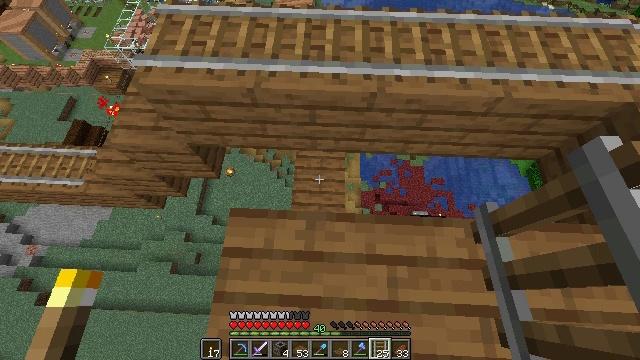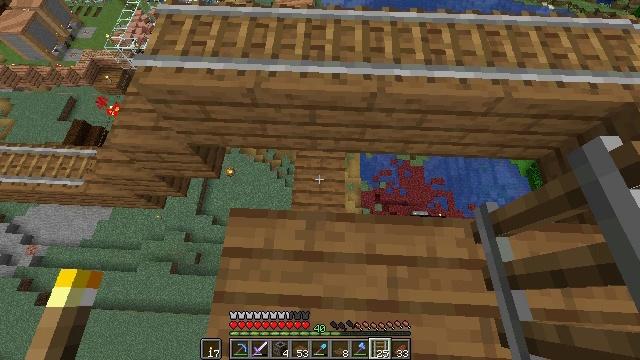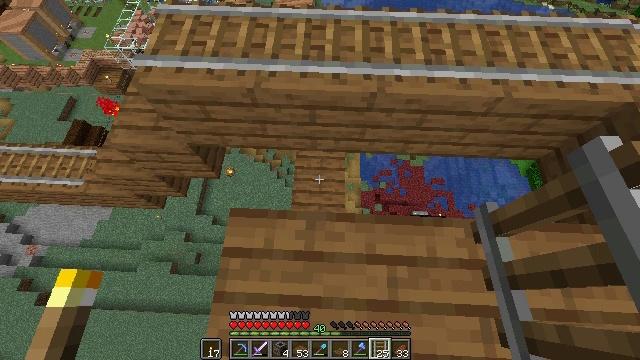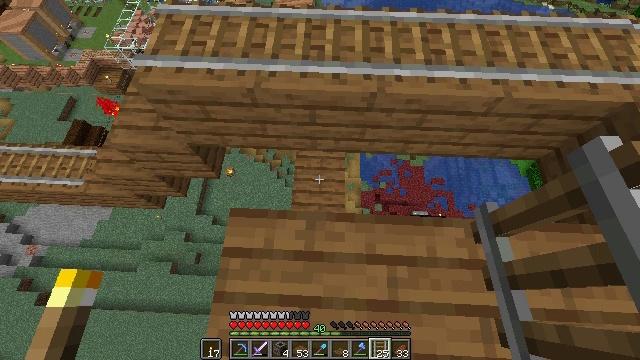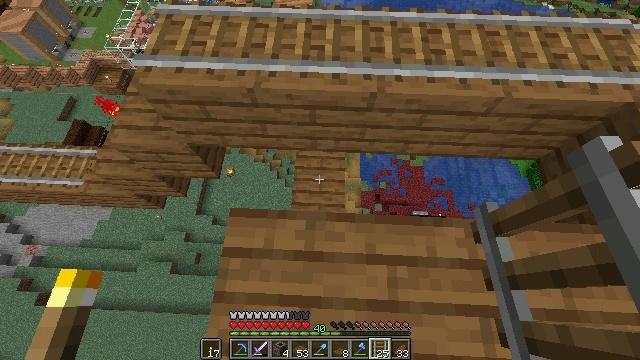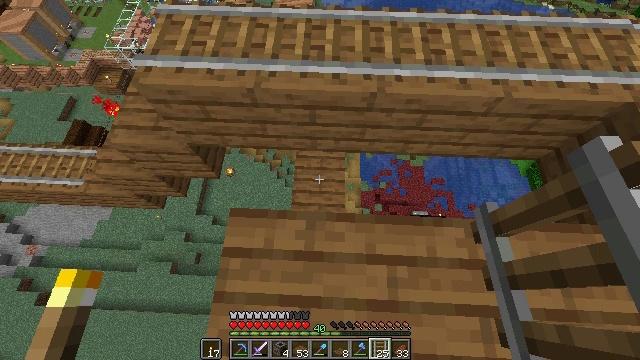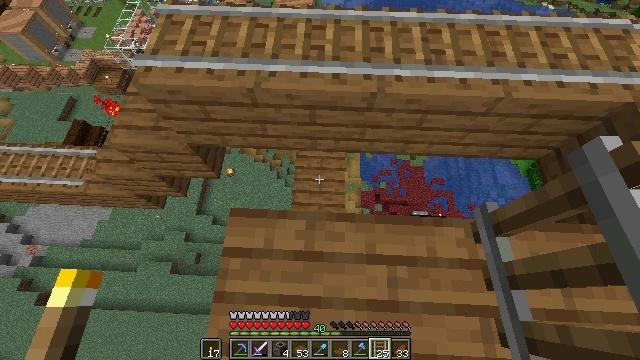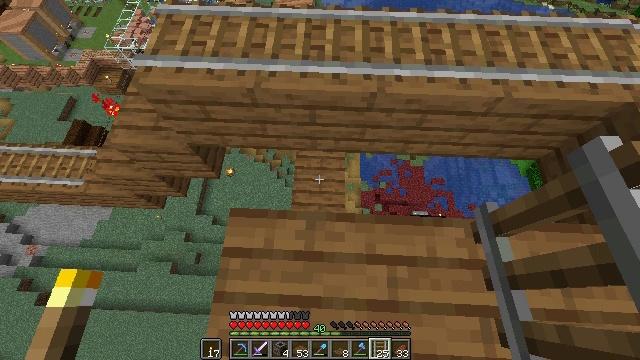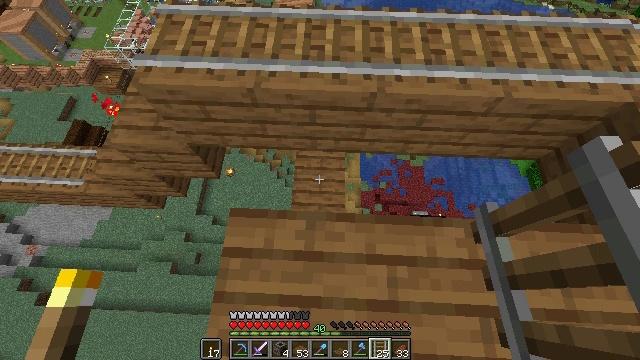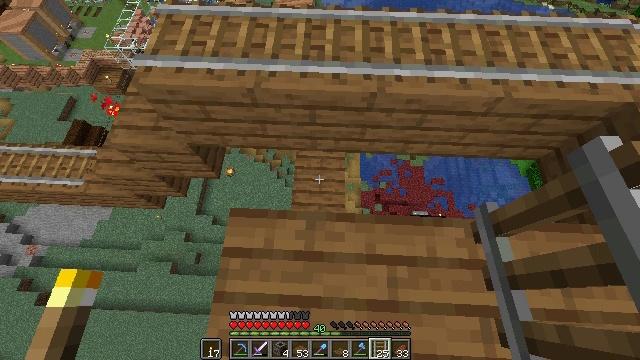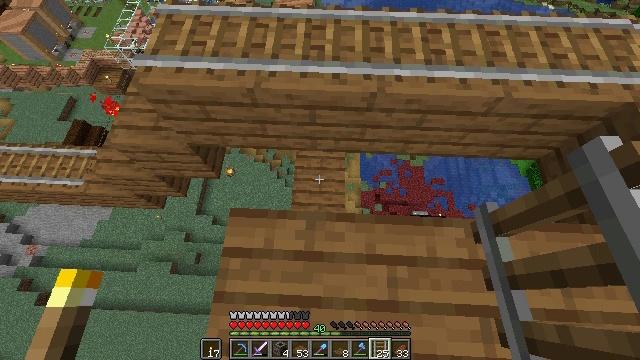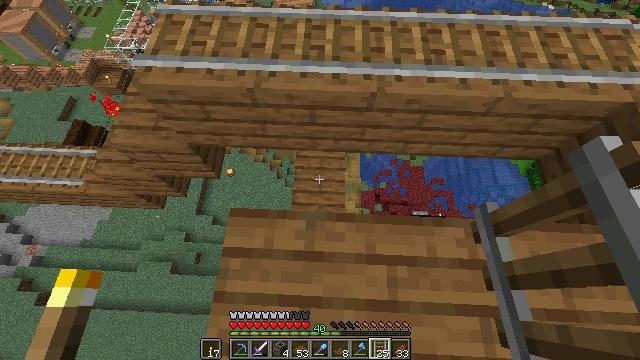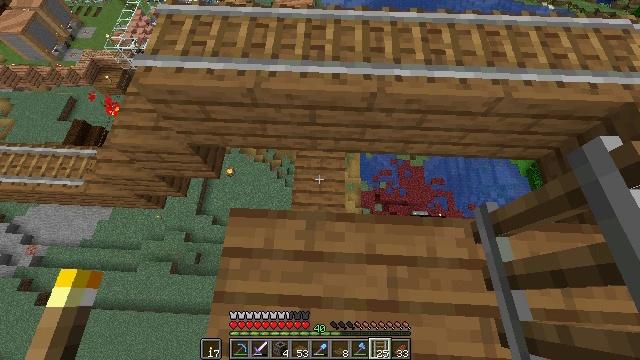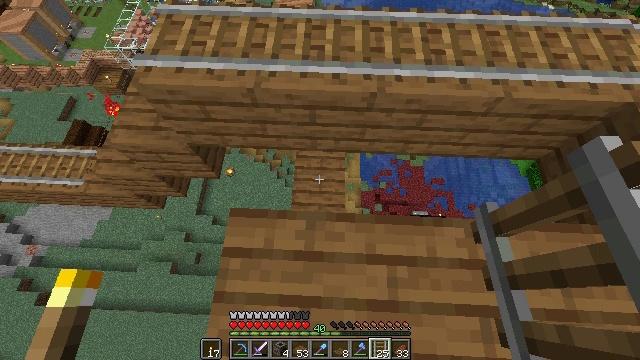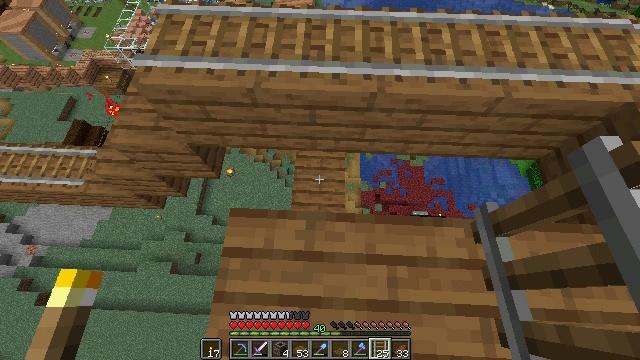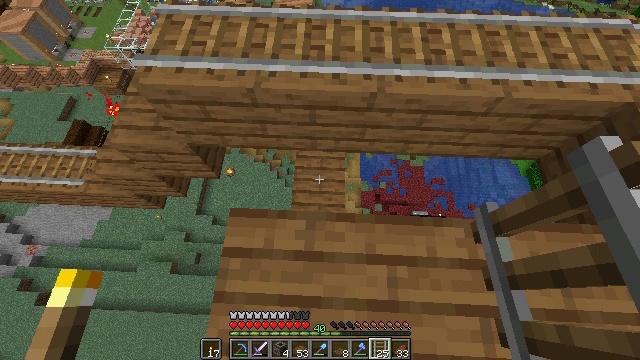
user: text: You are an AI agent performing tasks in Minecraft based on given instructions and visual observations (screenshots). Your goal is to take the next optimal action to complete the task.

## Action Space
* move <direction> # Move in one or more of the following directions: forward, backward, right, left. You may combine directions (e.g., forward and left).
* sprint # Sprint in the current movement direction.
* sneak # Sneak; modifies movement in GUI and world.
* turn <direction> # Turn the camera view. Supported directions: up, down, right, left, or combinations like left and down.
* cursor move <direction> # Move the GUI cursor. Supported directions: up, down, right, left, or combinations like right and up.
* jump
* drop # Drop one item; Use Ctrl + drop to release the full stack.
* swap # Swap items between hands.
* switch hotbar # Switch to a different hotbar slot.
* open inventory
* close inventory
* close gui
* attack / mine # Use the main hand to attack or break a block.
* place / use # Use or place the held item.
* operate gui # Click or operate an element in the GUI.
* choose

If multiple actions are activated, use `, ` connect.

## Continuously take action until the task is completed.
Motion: motion action
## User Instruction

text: Put the ingredients together and craft a rabbit stew.
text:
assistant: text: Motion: no_op
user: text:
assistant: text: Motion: no_op
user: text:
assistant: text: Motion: no_op
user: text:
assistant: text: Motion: no_op
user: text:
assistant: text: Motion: no_op
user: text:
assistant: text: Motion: no_op
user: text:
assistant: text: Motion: no_op
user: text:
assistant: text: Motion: no_op
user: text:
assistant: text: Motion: no_op
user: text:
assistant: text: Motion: no_op
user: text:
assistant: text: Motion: no_op
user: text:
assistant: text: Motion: no_op
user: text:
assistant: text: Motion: no_op
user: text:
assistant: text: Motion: no_op
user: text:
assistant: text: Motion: no_op
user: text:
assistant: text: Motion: no_op
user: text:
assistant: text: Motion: no_op
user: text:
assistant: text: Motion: no_op
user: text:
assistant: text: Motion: no_op
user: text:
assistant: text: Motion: no_op
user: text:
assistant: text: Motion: no_op
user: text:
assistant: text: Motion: no_op
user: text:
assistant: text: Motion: no_op
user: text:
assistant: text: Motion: no_op
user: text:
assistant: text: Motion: no_op
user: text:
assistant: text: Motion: no_op
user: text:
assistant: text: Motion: no_op
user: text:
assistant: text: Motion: no_op
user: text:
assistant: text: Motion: no_op
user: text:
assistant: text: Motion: no_op